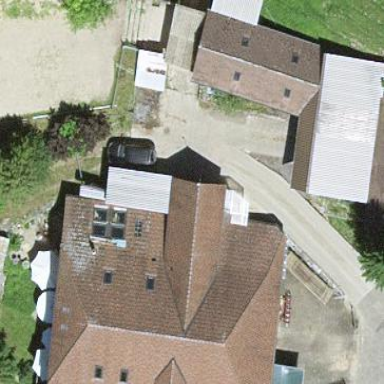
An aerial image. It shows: Farmyard area.